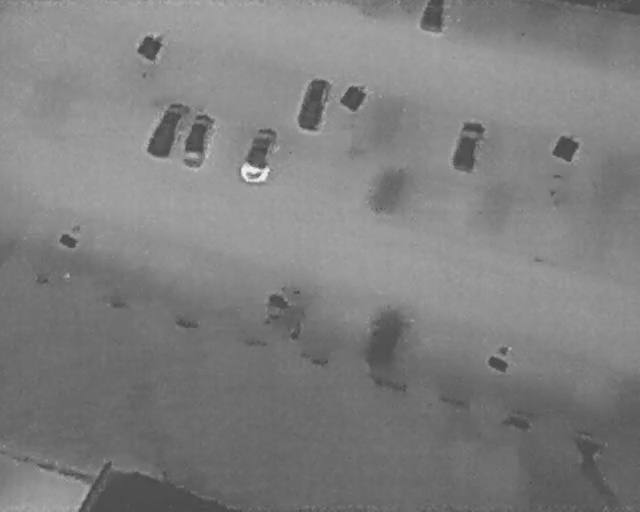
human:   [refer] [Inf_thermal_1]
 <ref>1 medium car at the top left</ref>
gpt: <box>[[21, 22, 30, 27, 23]]</box>

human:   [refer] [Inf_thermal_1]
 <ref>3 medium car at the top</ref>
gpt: <box>[[44, 17, 53, 22, 16], [26, 25, 35, 29, 15], [64, 0, 70, 6, 2]]</box>